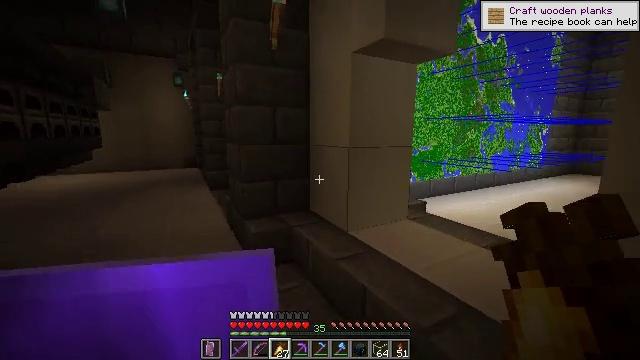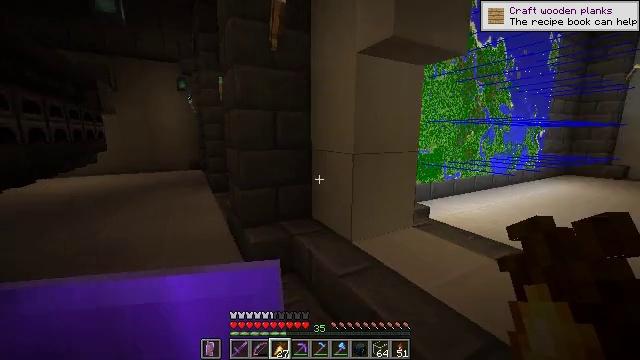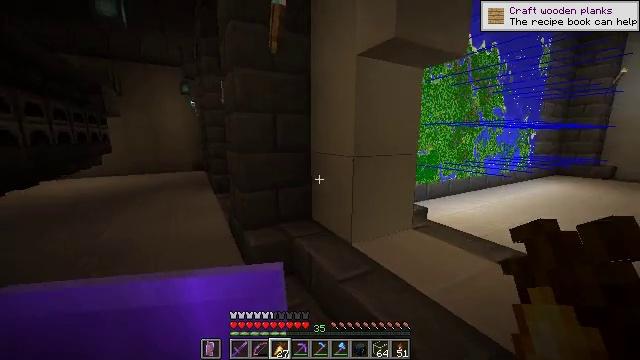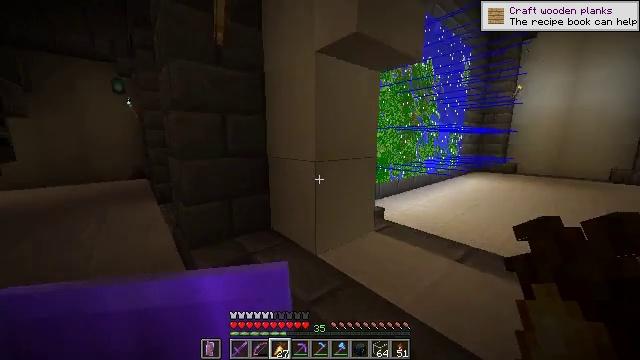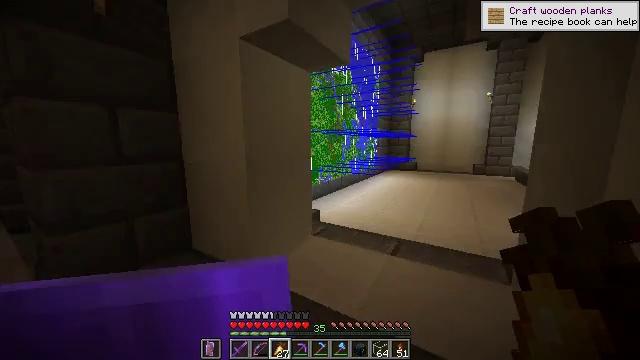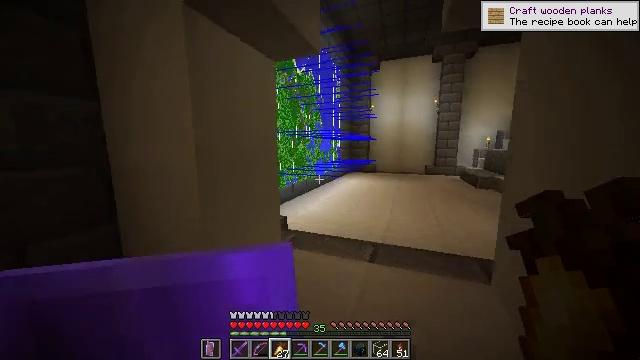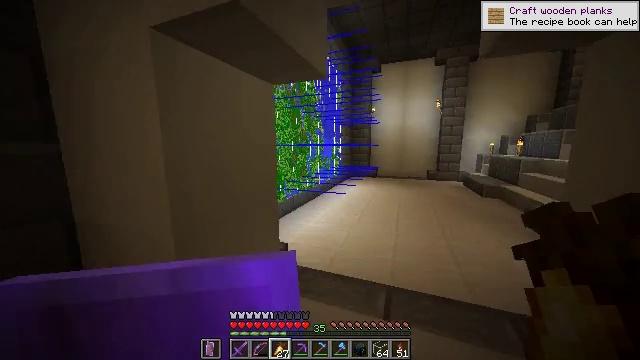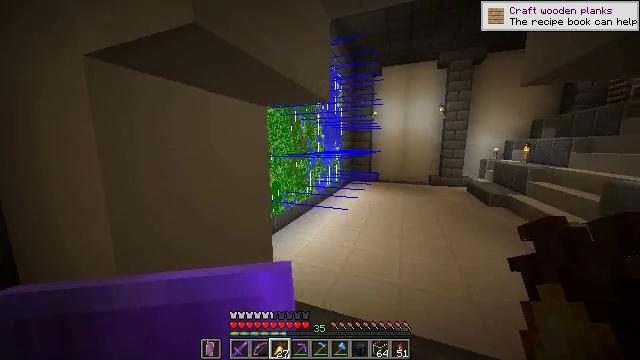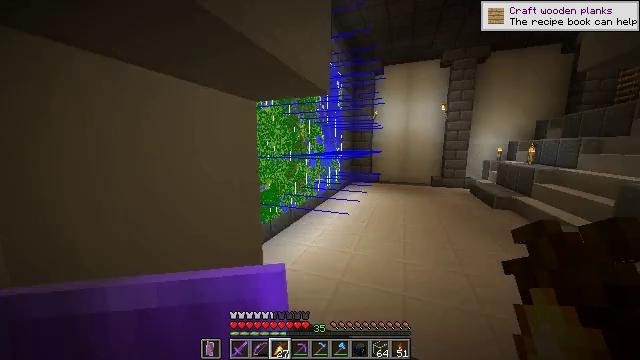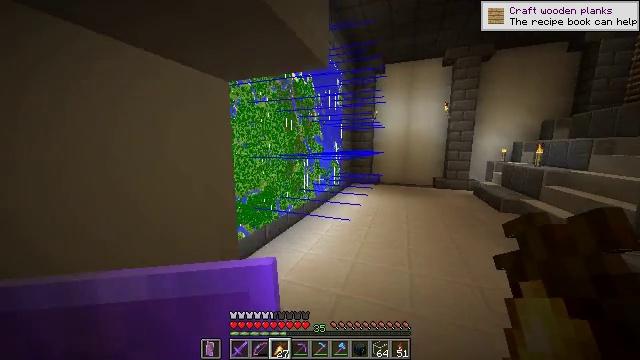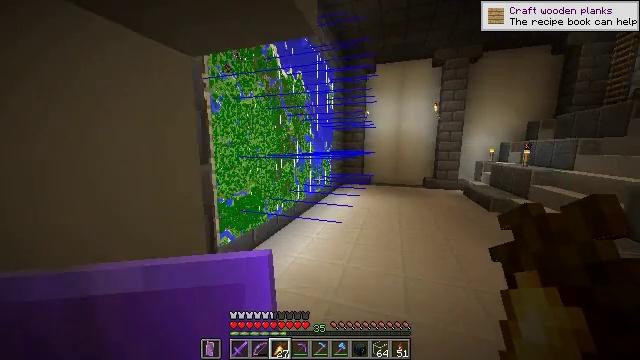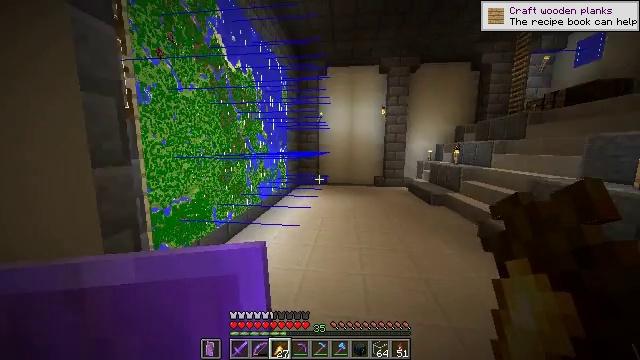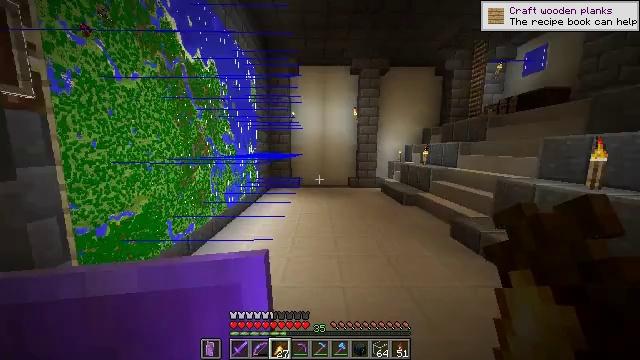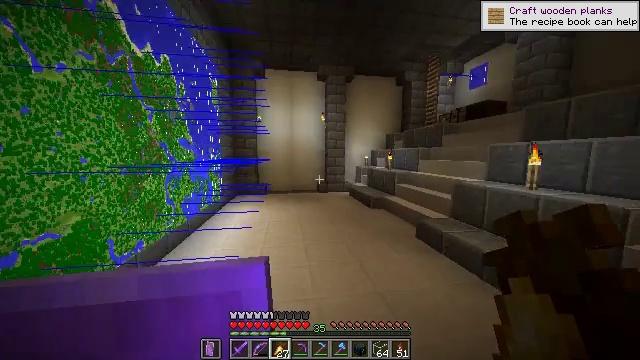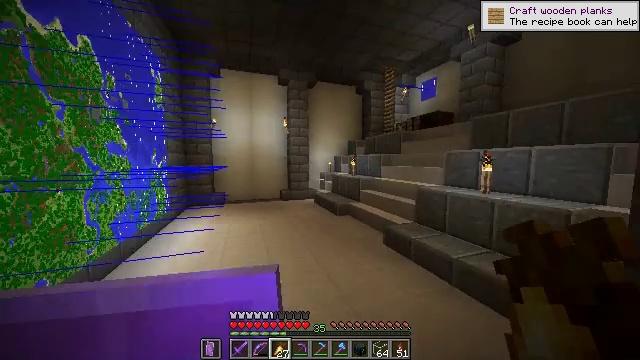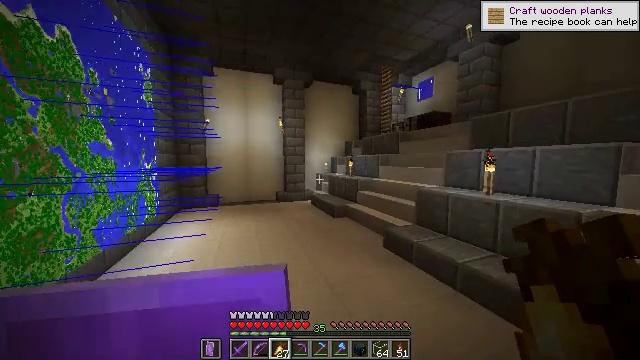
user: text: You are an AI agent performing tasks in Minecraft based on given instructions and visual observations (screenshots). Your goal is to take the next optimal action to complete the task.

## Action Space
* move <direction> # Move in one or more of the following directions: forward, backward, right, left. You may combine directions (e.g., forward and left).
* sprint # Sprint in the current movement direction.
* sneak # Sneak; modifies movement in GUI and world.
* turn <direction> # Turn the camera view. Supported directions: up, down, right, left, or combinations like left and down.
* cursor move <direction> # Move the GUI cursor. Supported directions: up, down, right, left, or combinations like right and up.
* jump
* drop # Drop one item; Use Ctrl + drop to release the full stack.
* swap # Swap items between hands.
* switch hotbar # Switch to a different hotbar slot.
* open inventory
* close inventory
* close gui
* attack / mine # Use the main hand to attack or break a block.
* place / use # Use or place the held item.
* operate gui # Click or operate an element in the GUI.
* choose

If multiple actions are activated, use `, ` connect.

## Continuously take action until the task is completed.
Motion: motion action
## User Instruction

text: Craft black dye.
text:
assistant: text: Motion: move forward, sprint
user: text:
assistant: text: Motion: move forward, sprint
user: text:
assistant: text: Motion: move forward, sprint, turn right
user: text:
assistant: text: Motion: move forward, sprint, turn right
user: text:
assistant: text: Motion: move forward, sprint, turn right
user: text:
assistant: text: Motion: move forward, sprint
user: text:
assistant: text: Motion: move forward, sprint
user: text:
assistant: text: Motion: move forward, sprint
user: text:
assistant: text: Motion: move forward, sprint
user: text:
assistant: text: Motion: move forward, sprint, turn right
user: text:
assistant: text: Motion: move forward, sprint, turn right
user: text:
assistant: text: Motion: move forward, sprint, turn right
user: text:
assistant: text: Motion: move forward, sprint, turn right and up
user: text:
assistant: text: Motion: move forward, sprint, turn right and up
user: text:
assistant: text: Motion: move forward, sprint, turn right
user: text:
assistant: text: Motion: move forward, sprint
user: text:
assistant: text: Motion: move forward, sprint
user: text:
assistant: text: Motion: move forward, sprint
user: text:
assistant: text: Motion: move forward, sprint
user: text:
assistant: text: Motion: move forward, sprint
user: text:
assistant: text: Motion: move forward, sprint
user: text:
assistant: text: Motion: move forward, sprint, turn right
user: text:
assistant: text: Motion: move forward, sprint, turn right
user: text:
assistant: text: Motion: move forward, sprint, turn right
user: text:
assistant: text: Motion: move forward, sprint
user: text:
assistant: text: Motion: move forward, sprint
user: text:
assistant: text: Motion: move forward, sprint
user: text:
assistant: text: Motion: move forward, sprint
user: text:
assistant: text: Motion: move forward, sprint
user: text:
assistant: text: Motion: move forward, sprint